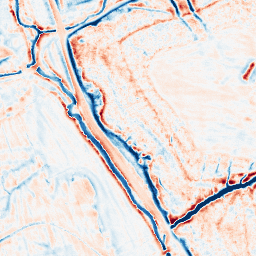
Category: edge_preserving
Decomposition family: bilateral
Decomposition parameters: d: 15
sigma_color: 75
sigma_space: 25
Upsampling method: lanczos
Upsampling parameters: scale: 8
Upsampling scale: 8